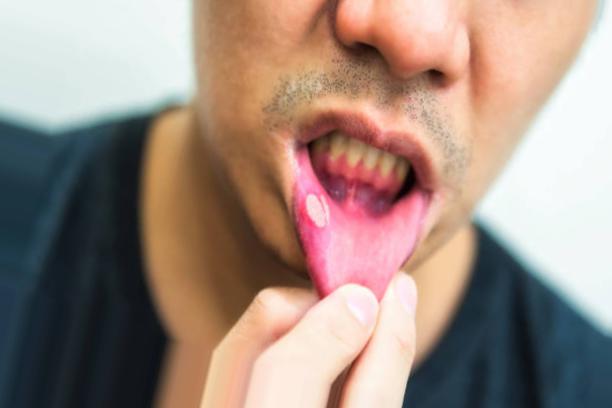
Condition: Mouth Ulcer